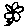
Label: flower